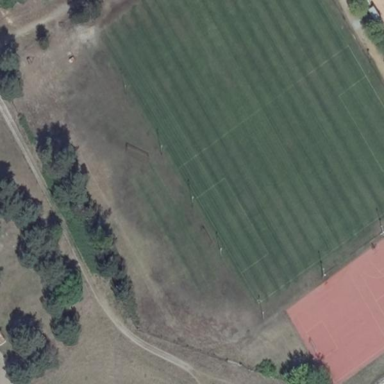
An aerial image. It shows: Soccer pitch for outdoor sports and leisure activities.